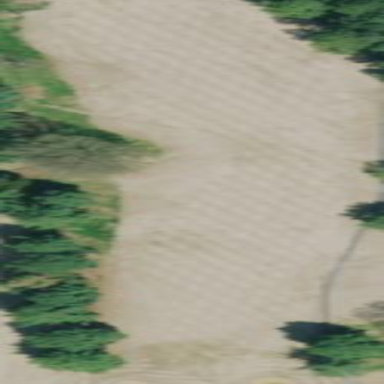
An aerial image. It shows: Golf fairway in the image.